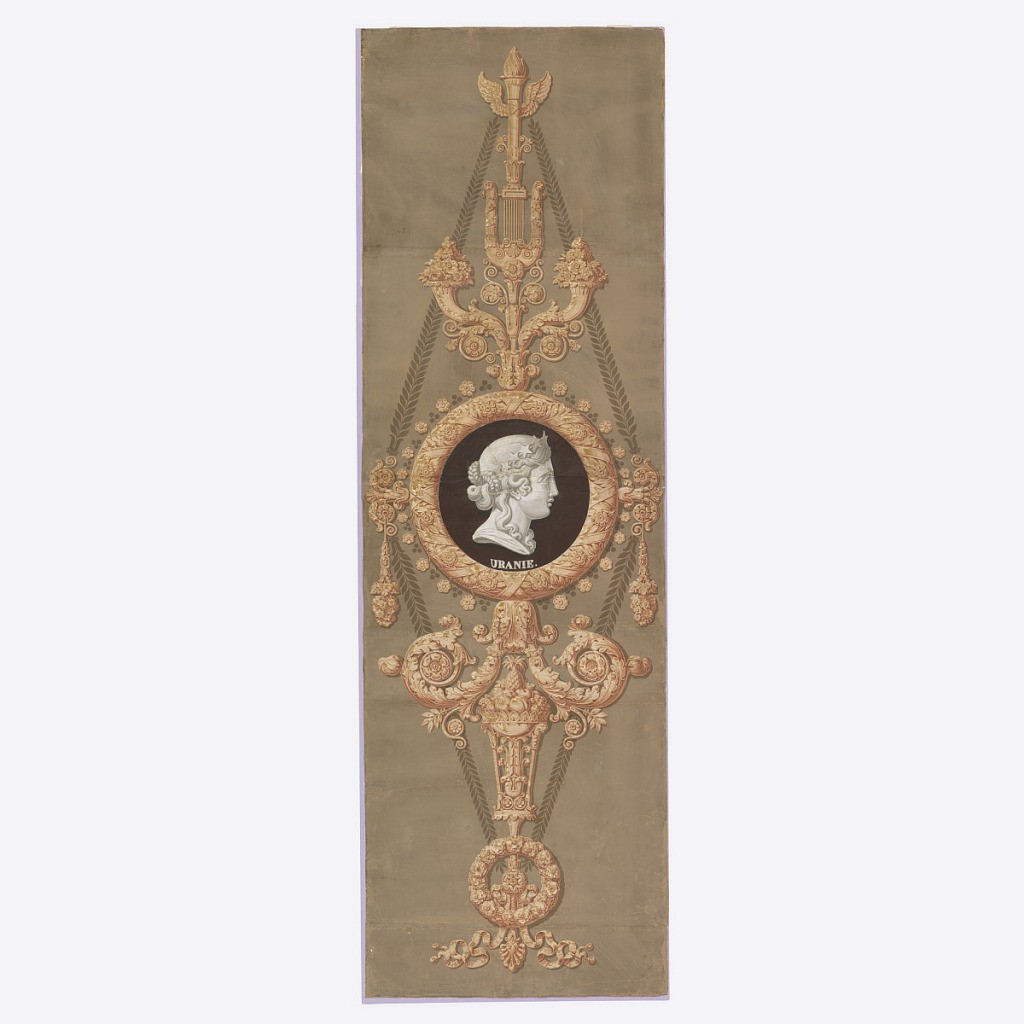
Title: Uranie
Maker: Xavier Mader
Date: ca. 1825
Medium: Block-printed on handmade paper
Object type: Decorative panel
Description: Vertical rectangle. Large diamond-shaped framework of leaf forms, set with lyre and candelabrum, enclosing circular medallion at center. In medallion classical profile of woman's head, with caption: "Uranie". Framework in yellow, against on olive-green ground.